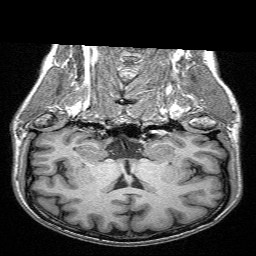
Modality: T1w
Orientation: sagittal
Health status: ill
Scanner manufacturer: siemens
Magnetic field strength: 3 T
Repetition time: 2.3 s
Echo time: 0.00298 s